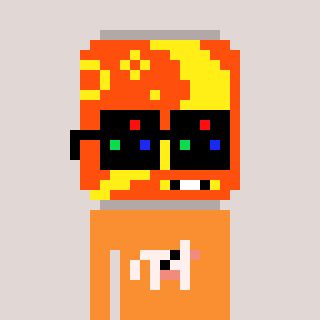
a pixel art character with square black sunglasses, a pop-shaped head and a orange-colored body on a warm background